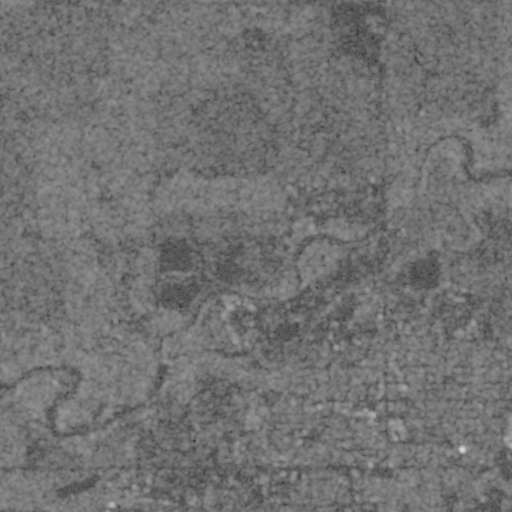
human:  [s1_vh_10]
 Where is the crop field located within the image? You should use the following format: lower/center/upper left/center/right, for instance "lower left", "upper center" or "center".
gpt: The crop field is located in the lower of the image.
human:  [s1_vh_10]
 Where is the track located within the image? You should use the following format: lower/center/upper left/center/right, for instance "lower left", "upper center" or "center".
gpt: The track is located in the center right of the image.
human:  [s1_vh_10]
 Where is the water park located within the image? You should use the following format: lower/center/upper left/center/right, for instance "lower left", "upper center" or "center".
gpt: The water park is located in the lower center of the image.
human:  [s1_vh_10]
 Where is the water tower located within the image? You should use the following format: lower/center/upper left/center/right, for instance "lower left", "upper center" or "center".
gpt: The water tower is located in the lower right of the image.
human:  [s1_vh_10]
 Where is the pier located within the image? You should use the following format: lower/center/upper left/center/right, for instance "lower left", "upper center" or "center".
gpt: The pier is located in the center of the image.
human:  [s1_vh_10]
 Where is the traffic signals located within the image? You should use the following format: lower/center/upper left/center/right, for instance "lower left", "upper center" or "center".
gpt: The traffic signals is located in the lower right of the image.
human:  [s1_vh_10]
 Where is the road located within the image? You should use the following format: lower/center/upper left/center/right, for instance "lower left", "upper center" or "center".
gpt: There is no road in the image.

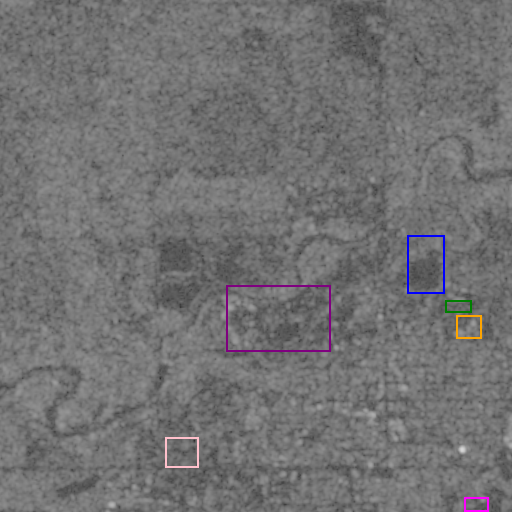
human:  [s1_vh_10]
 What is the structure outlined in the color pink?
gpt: The structure outlined in pink is a crop field.
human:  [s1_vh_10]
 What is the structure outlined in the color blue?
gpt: The structure outlined in blue is a park.
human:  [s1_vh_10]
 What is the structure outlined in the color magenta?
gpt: The structure outlined in magenta is a parking lot.
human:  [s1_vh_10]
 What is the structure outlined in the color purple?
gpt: The structure outlined in purple is a quarry.
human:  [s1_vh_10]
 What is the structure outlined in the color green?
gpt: The structure outlined in green is a track.
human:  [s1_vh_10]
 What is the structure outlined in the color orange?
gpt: The structure outlined in orange is a building.
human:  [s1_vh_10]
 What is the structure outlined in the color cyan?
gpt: There is no cyan outline.